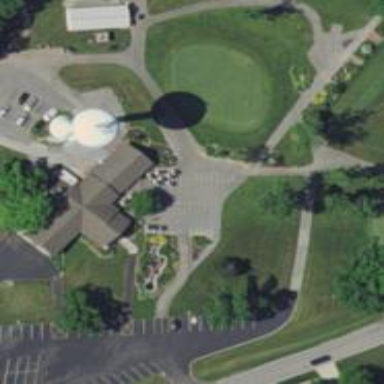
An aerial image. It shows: Golf cartpath that is also road path.